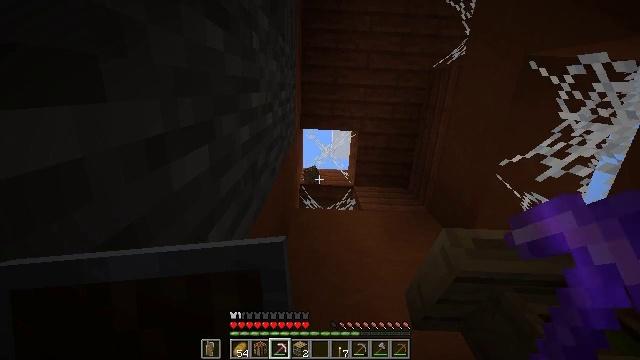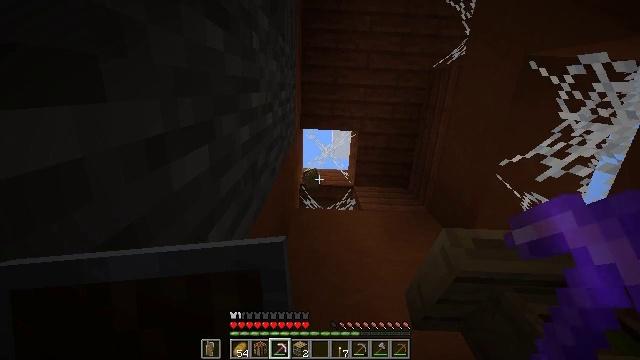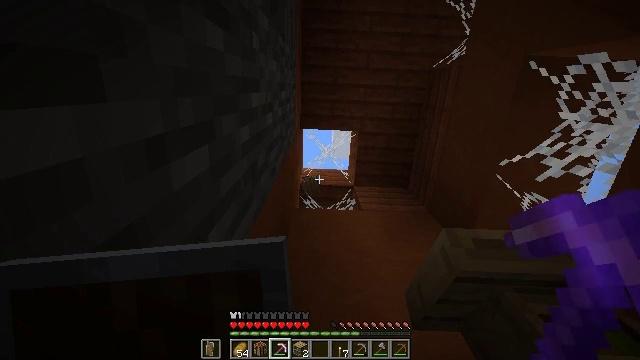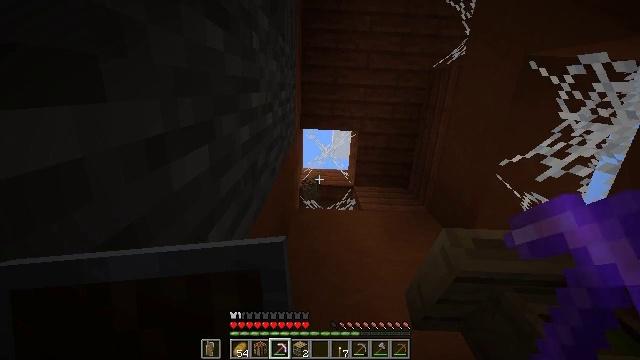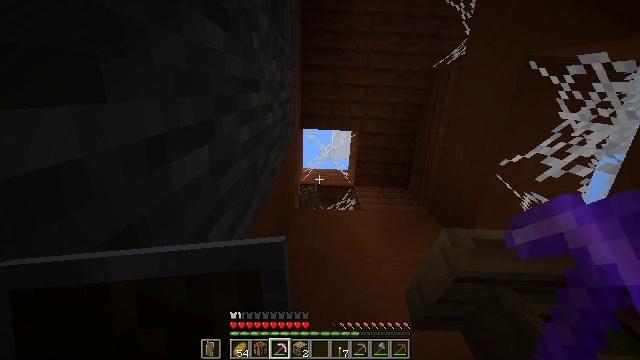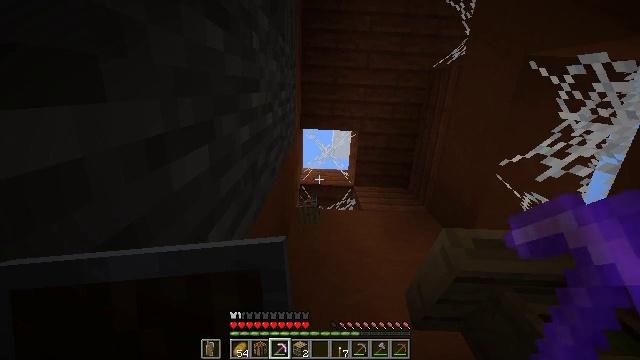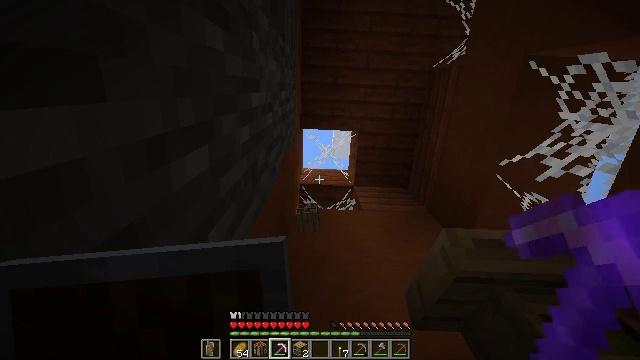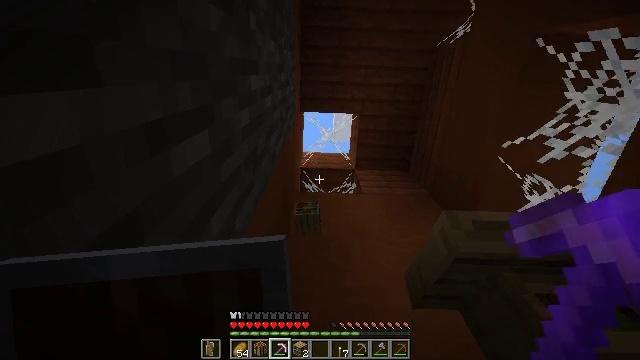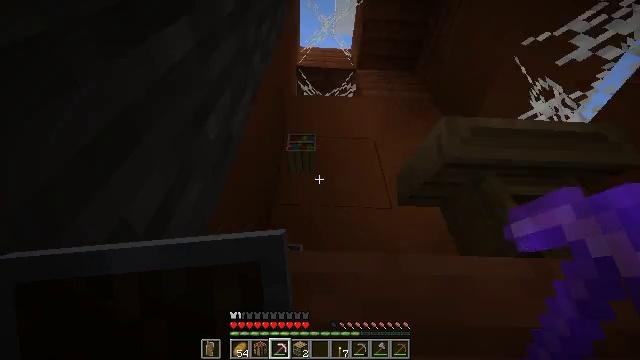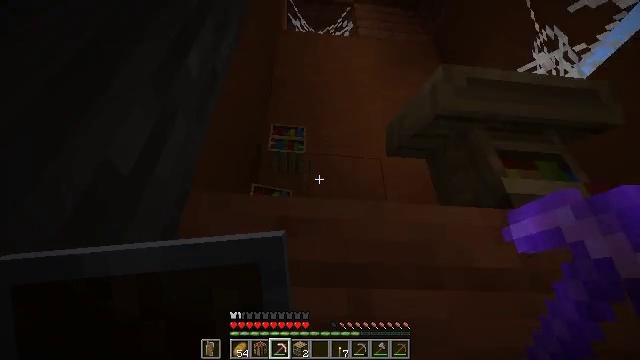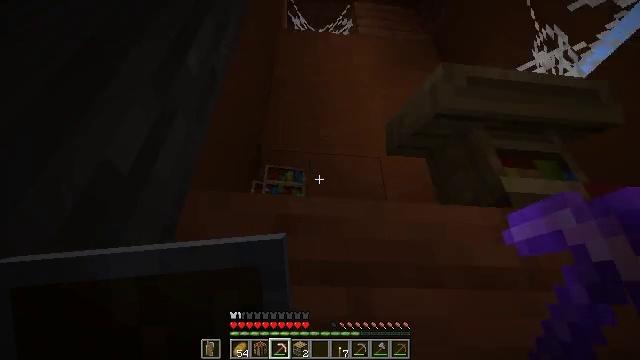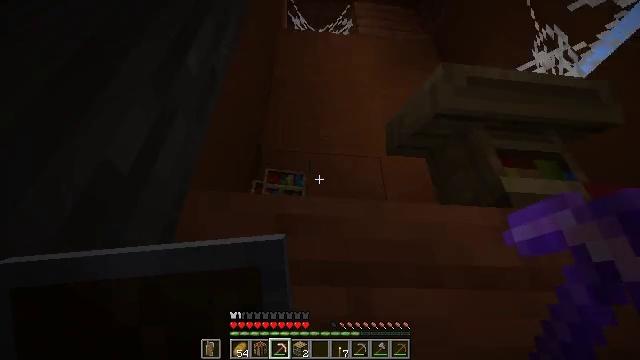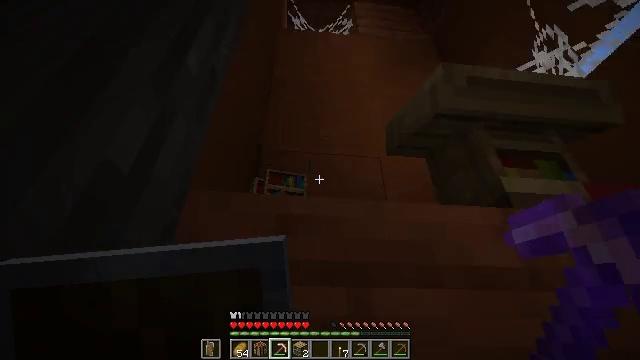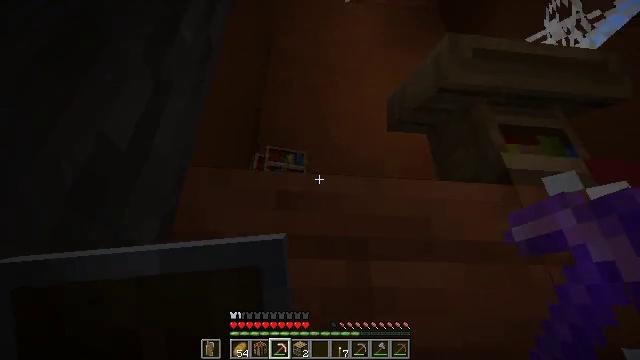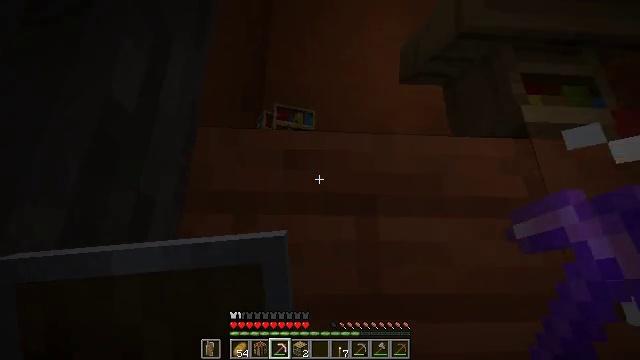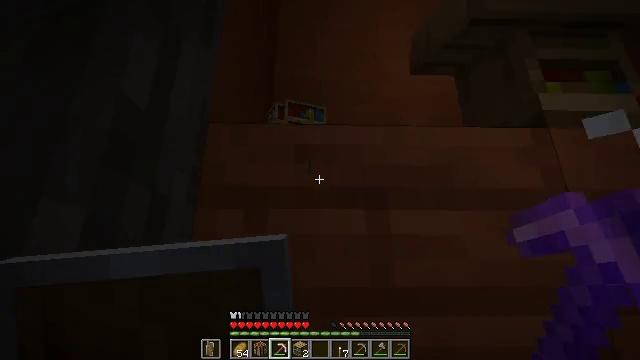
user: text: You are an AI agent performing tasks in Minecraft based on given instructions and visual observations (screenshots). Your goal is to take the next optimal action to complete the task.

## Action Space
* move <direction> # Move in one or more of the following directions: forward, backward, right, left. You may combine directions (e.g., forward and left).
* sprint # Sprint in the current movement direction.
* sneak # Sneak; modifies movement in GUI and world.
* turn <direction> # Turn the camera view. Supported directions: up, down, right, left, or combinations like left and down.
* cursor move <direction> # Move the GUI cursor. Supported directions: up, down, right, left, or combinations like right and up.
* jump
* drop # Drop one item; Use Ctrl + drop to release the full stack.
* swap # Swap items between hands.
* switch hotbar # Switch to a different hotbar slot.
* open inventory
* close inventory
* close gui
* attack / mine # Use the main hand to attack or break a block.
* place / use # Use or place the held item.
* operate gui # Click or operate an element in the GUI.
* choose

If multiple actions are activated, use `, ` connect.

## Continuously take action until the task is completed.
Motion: motion action
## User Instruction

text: Gather some acacia planks.
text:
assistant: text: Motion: no_op
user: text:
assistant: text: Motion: no_op
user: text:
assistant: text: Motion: no_op
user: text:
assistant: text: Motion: no_op
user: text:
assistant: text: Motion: no_op
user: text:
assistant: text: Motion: no_op
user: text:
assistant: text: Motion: turn down
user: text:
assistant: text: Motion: turn right and down
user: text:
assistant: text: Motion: turn right and down
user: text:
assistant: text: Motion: no_op
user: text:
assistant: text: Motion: no_op
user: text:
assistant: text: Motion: no_op
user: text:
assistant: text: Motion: turn down
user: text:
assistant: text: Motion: turn left and down
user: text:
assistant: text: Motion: turn left and down
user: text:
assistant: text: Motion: move forward, turn left
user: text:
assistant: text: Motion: move forward, turn left and down
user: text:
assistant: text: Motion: move forward, turn down, jump
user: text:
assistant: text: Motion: move forward, turn down, jump
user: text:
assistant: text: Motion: move forward and move left, turn right and down, jump
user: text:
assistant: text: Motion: move forward and move left, turn right and down
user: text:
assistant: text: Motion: move forward and move left, turn down
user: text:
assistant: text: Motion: move forward and move left, turn down
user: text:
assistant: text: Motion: move forward
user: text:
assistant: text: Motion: move forward
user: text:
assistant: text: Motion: no_op
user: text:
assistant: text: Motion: turn up
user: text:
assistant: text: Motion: turn right and up
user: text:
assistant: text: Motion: turn right
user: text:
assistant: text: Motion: turn right